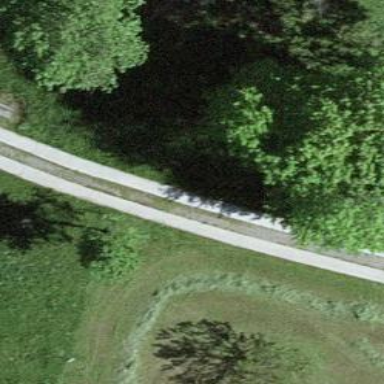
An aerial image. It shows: Gravel track with grade2 quality.